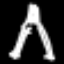
Label: The Eiffel Tower